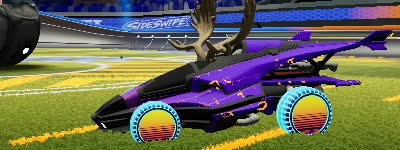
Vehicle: aftershock